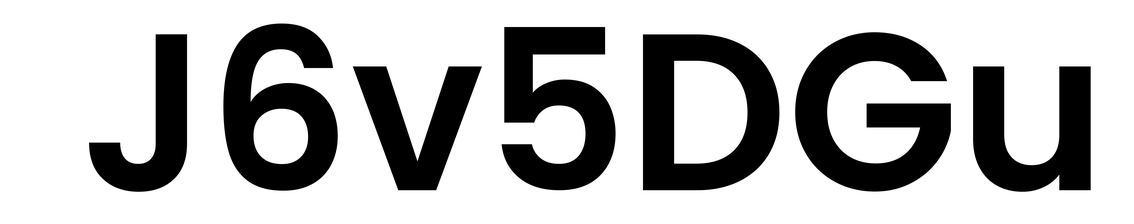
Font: Poppins-SemiBold